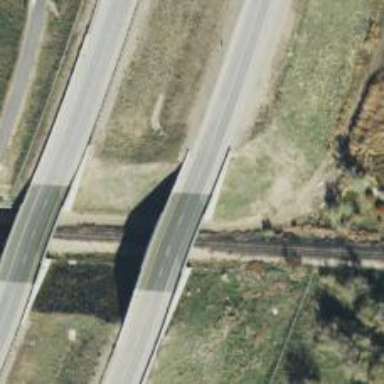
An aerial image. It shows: Asphalt bridge over expressway trunk road.